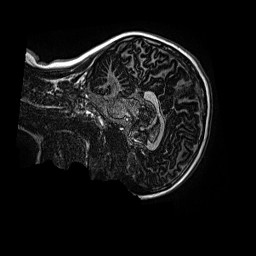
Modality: MP2RAGE
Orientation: sagittal
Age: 11
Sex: female
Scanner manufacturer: siemens
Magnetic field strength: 3 T
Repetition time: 4 s
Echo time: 0.00299 s